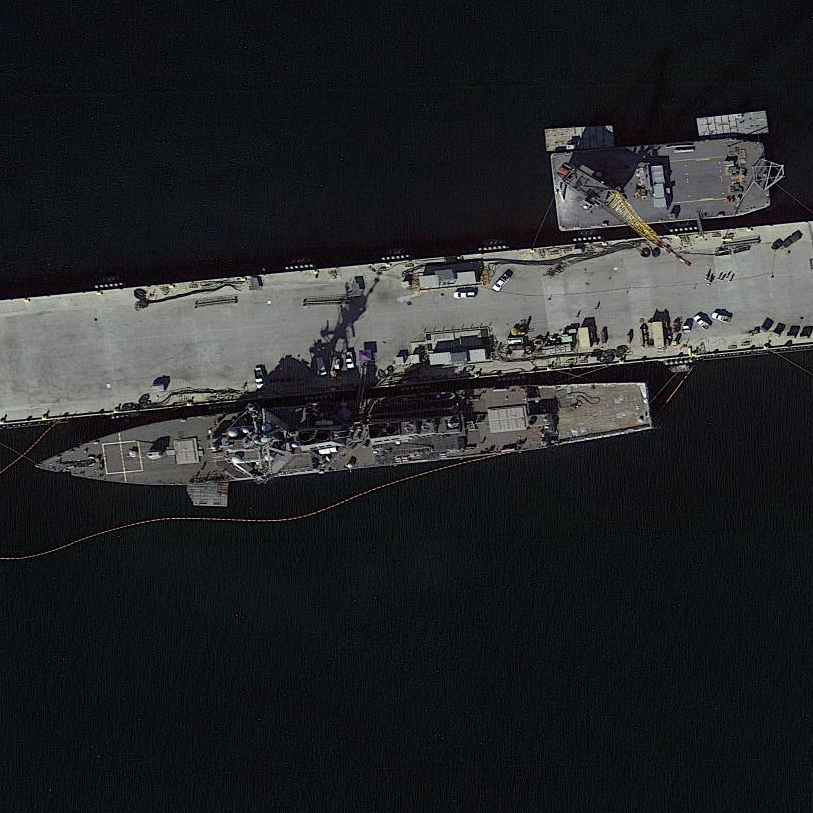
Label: Arleigh_Burke-class_destroyer